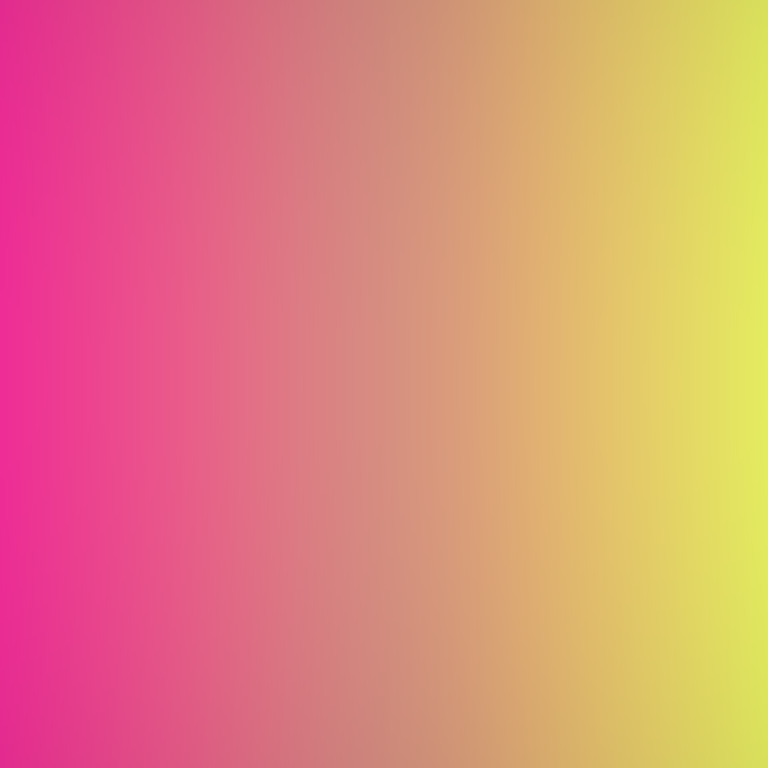
Abstract light effect, smooth gradient from vibrant pink to bright yellow, energetic atmosphere, soft glow, no room, no furniture, no objects.